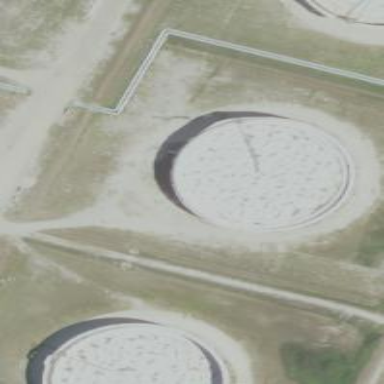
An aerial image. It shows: Building with storage tank.